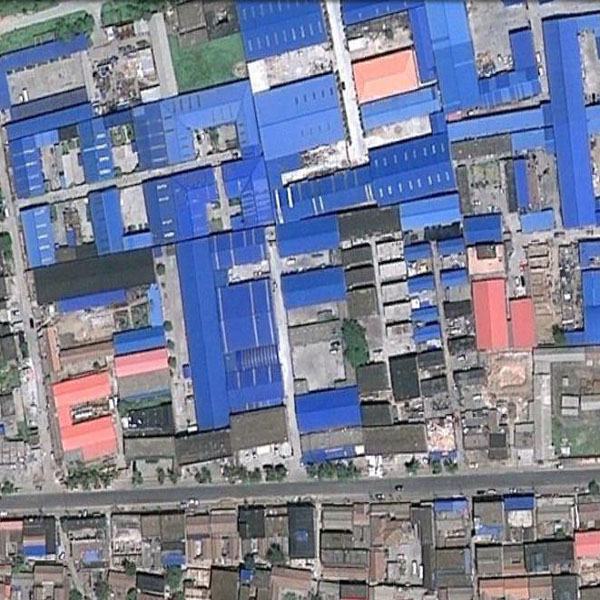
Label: Industrial